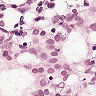
Metastatic tissue present: yes